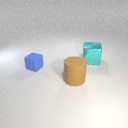
small blue rubber cube to the left of large cyan metal cube